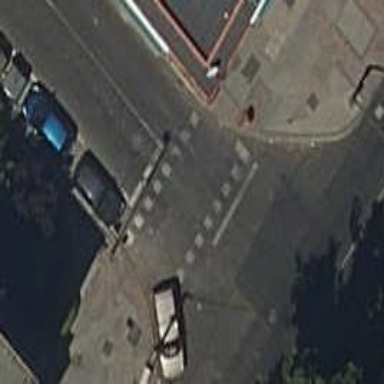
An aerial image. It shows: Marked crossing on the road.